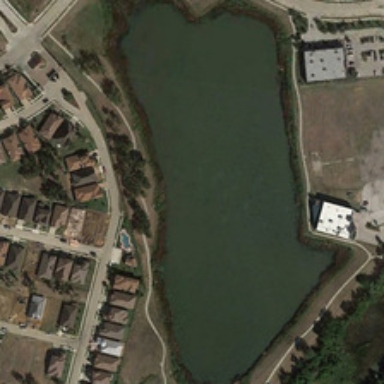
Many buildings are near an irregular pond .